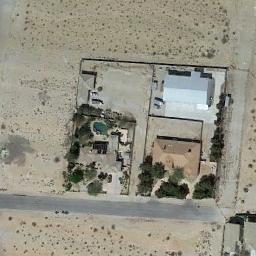
Label: residential